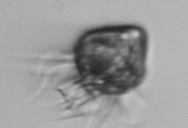
Label: Ciliophora